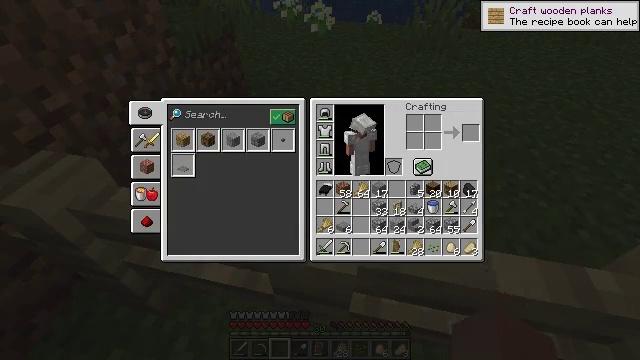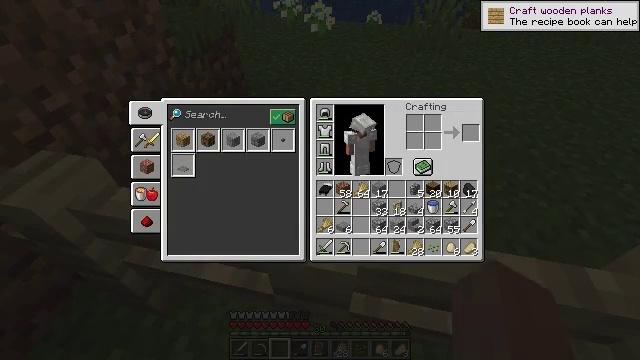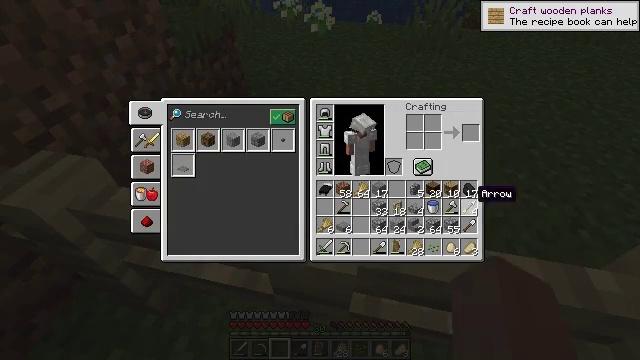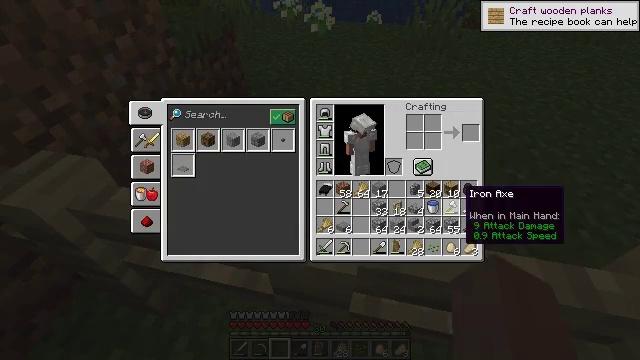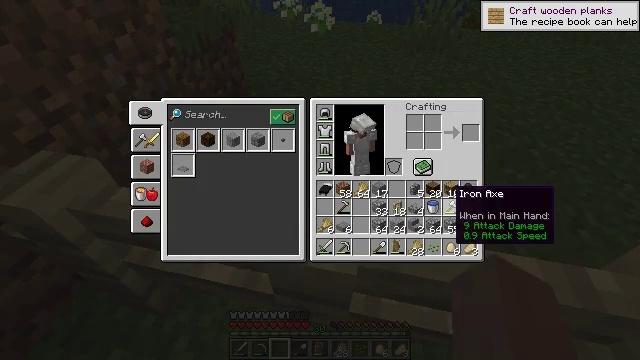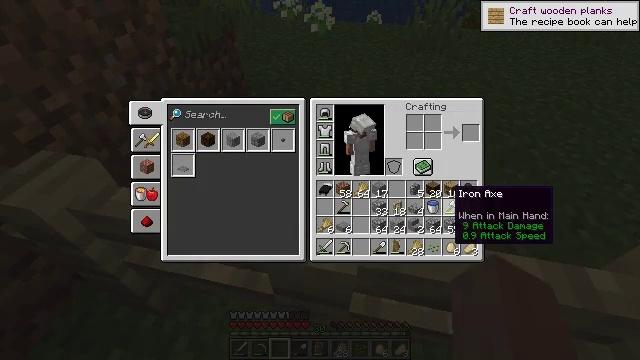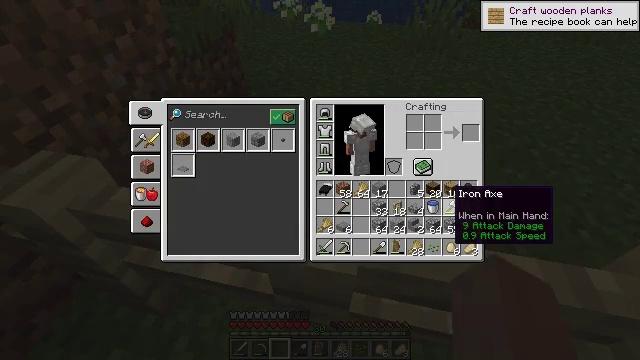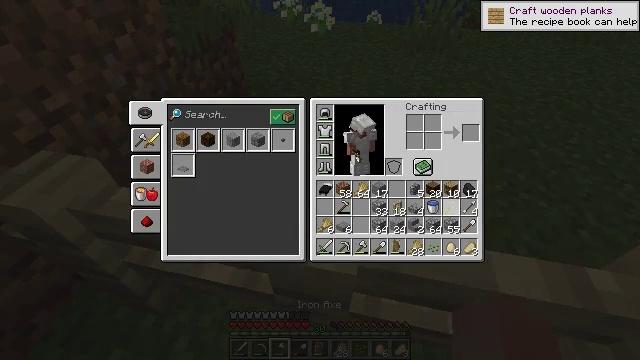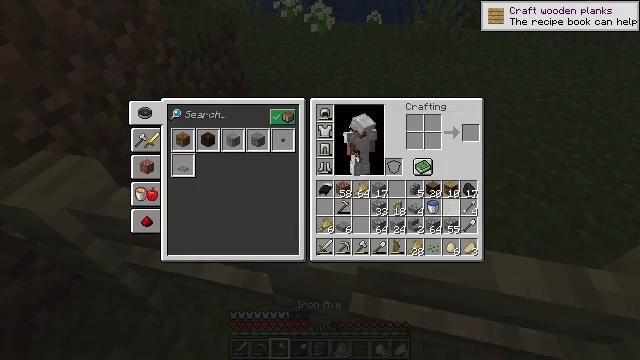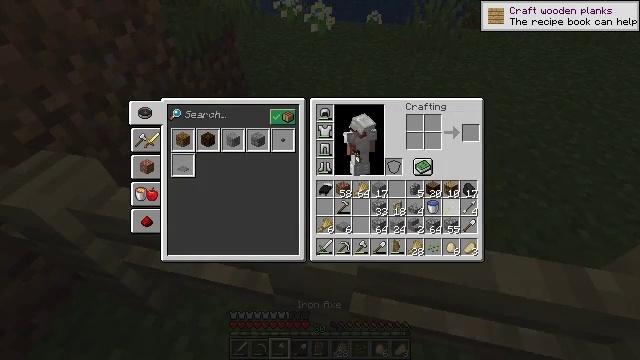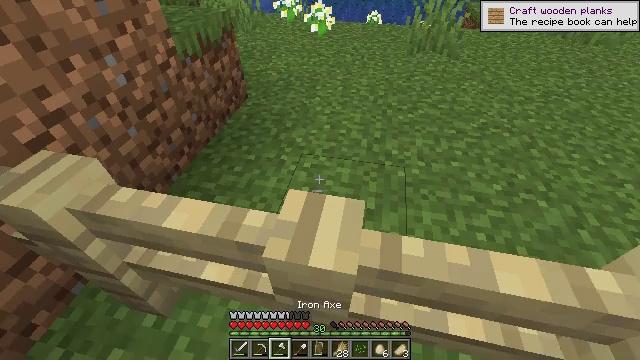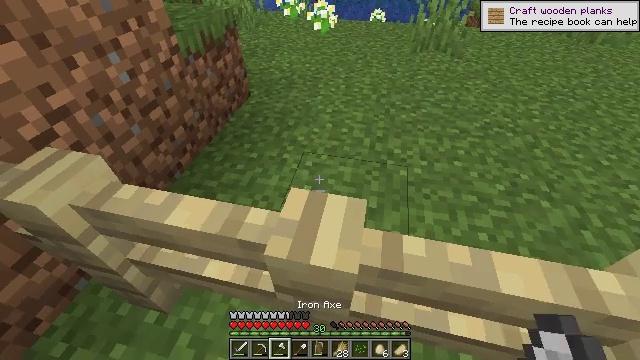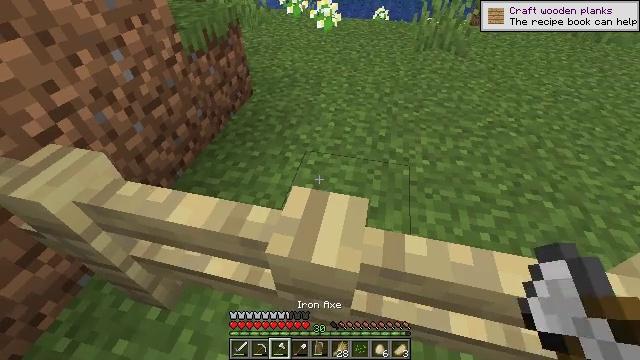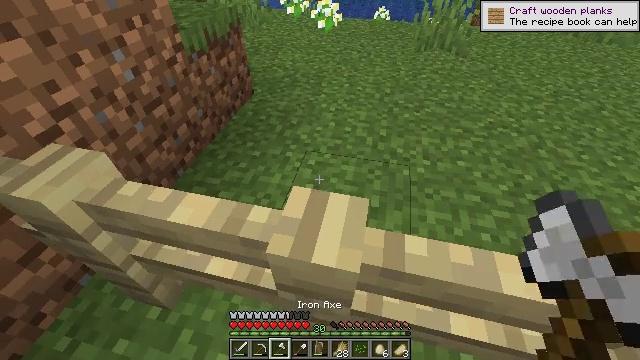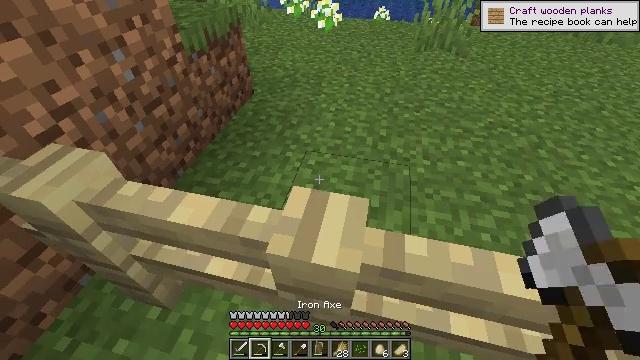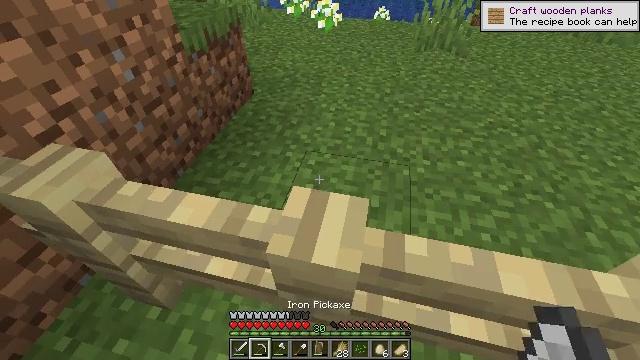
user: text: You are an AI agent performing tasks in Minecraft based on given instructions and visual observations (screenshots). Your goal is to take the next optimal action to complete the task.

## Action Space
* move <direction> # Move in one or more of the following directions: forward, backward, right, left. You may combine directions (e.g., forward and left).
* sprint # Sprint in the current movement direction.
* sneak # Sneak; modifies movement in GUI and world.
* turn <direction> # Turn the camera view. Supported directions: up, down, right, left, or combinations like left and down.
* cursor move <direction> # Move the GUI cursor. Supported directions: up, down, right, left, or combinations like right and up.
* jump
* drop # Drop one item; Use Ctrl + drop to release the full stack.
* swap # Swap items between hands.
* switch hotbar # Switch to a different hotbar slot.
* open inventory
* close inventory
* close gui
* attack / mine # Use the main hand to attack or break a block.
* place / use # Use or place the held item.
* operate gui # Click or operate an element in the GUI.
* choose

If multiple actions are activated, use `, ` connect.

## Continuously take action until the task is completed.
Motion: motion action
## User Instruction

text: Dismantle the birch fence.
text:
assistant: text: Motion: sneak
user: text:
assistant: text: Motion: sneak, turn left
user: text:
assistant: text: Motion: sneak, turn left
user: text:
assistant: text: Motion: sneak, turn left
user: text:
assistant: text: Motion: sneak
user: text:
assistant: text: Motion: sneak
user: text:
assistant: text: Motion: sneak, attack / mine
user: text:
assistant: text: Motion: sneak, attack / mine
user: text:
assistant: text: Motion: no_op
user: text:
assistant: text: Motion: no_op
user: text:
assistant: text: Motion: no_op
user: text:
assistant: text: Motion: no_op
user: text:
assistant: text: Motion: no_op
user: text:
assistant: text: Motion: switch to hotbar 2
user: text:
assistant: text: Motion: switch to hotbar 2
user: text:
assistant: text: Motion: switch to hotbar 2
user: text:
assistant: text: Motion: no_op
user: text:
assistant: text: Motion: turn down
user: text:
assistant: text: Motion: turn down
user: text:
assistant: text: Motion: move left, turn right and down
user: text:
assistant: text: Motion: move left, turn right and down
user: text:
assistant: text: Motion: move left
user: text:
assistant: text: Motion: move left
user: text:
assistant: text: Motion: no_op
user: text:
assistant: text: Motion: switch to hotbar 3
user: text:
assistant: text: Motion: switch to hotbar 3
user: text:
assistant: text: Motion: switch to hotbar 3
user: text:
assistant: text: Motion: switch to hotbar 3
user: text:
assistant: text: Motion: move left
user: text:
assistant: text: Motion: move left